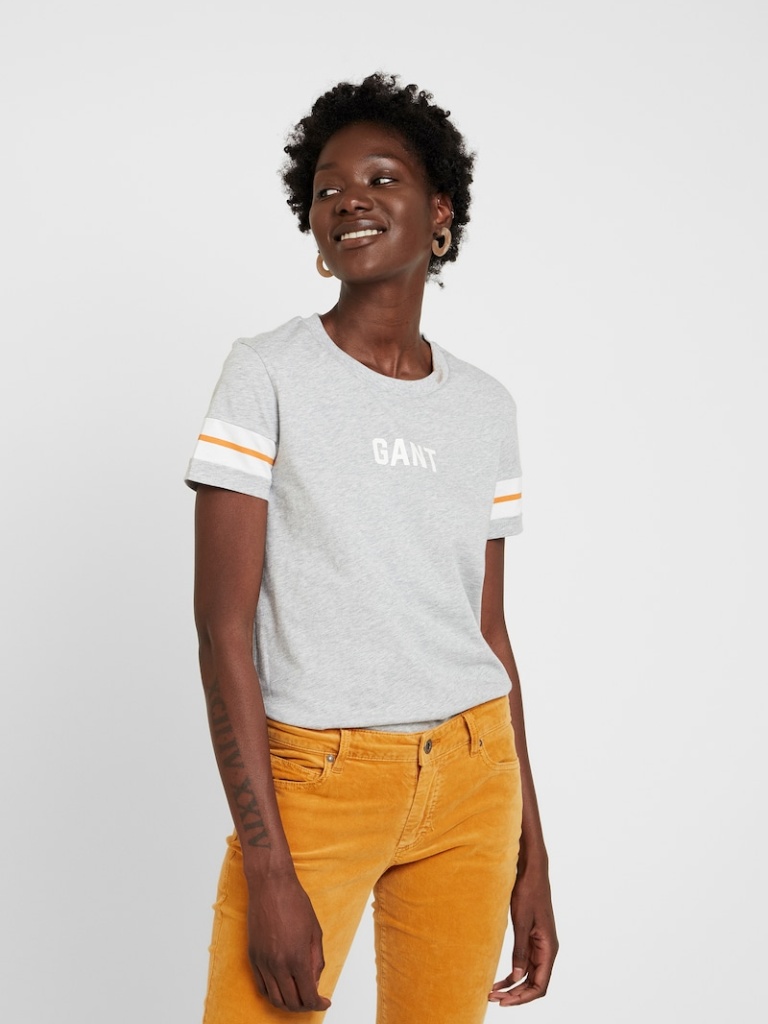
cotton fitted short sleeve hip length Fully Tucked in crew t-shirt